Current action and preconditions to check: trajectory_clear

Your task: For each precondition in the list above, predict whether it will hold at this action.

Consider the current scene as observed from the mobile robot's camera, and analyze the predicted future states of all dynamic agents (e.g., people, animals, vehicles, or any moving entities) within the NEXT SECOND.

IMPORTANT: Only answer "very likely" if you are absolutely certain—based on strong, clear evidence—that a dynamic agent will violate the precondition in the predicted future state. Do NOT answer "very likely" for unlikely, ambiguous, or low-probability risks.

Ask yourself for each precondition: Is there a high probability, with clear and convincing evidence, that the predicted future states of any dynamic agent will interfere with the predicted future state of the currently executing action within the NEXT SECOND, causing that precondition to fail?

Assess the risk level based on these predictions. Use "likely" or "very likely" if motions create a clear risk of interference.

Use "neutral" or "improbable" if agents are nearby but their predicted paths are clearly diverging or non-conflicting.

Failure Risk Categories: "very improbable", "improbable", "neutral", "likely", "very likely"

Answer Format: Output ONLY the probability_of_failure value from these categories: "very improbable", "improbable", "neutral", "likely", "very likely"

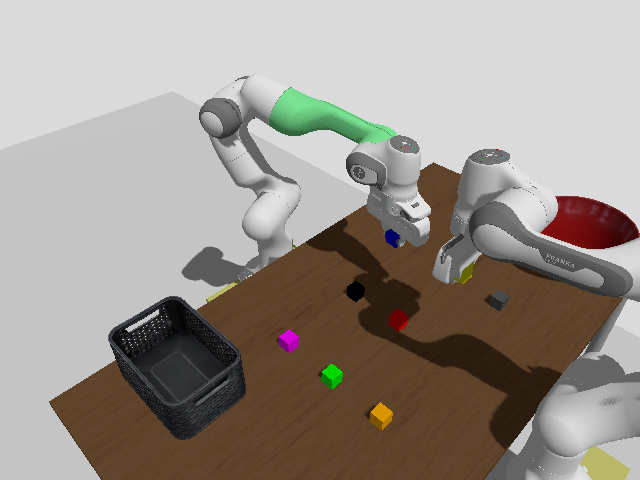

Answer: improbable